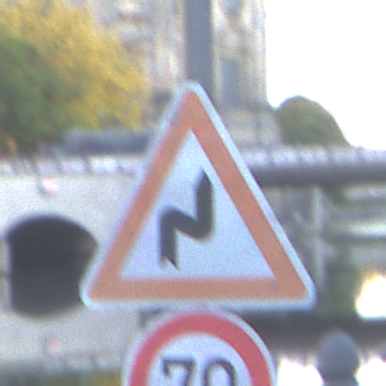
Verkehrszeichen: DoppelkurveRechts
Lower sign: Geschwindigkeit70
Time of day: SunriseSunset
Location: Outdoor (Urban)
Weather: Clear
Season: NotSpecified
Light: Natural